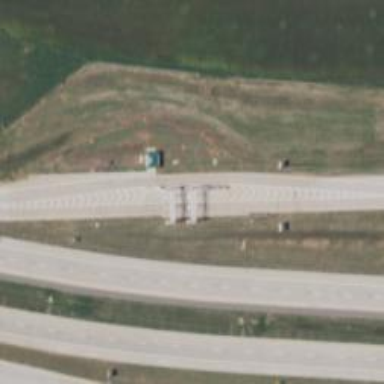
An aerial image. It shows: Toll gantry on the road.